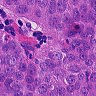
Metastatic tissue present: yes